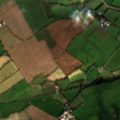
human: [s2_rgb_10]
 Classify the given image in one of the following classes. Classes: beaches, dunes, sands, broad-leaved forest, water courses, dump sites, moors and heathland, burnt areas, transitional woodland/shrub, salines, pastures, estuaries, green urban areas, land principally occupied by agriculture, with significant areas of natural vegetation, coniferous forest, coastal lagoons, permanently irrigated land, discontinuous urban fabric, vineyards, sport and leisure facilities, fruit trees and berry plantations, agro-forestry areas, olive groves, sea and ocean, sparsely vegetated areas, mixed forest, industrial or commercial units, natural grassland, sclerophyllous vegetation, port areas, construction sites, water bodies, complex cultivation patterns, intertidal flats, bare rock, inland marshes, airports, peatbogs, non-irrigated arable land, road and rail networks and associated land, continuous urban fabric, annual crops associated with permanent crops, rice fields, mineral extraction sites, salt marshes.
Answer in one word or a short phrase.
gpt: non-irrigated arable land, pastures